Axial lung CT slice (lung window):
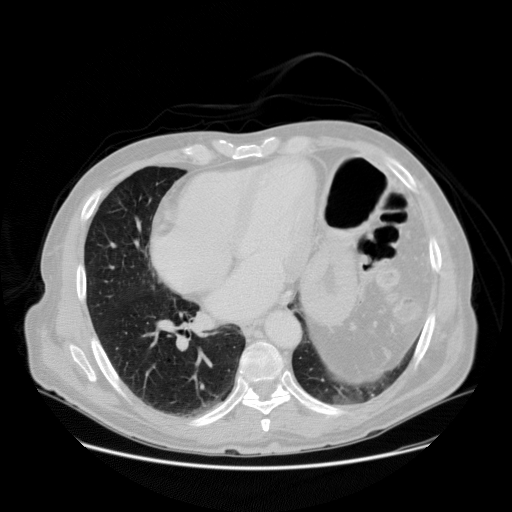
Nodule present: no